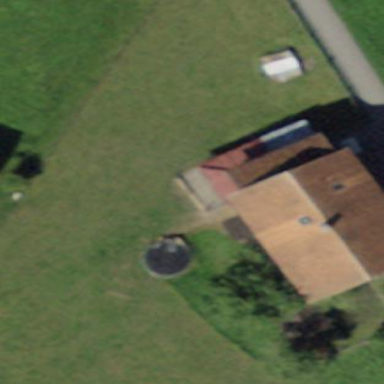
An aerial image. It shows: Farm building.